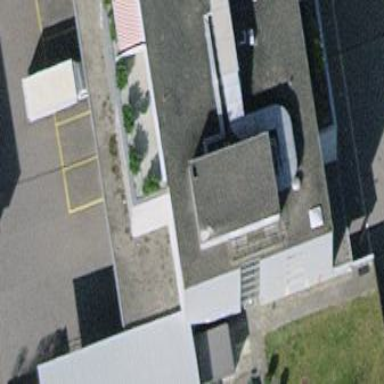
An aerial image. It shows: View of roof of building.